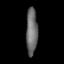
Tissue: lung
Cell type: Endothelial cells
Senescence score: 0.545
Nuclear area (px): 531
Mean DAPI intensity: 105.879